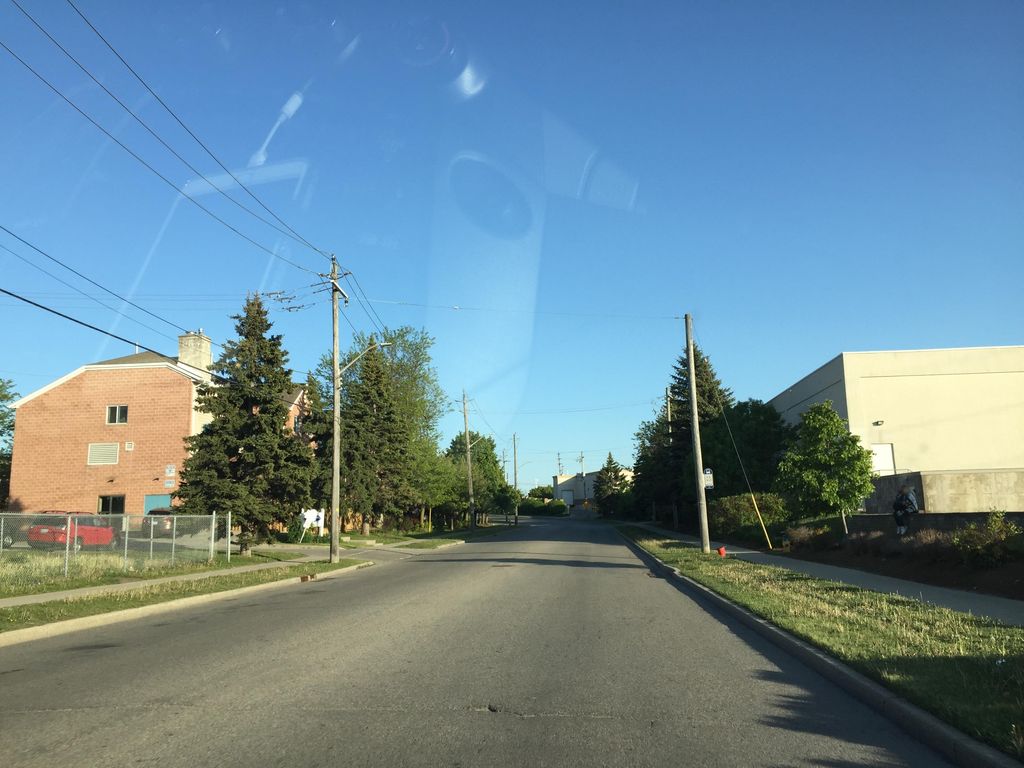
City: kitchener-waterloo